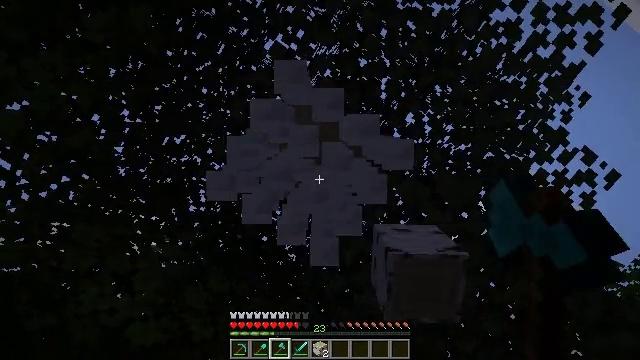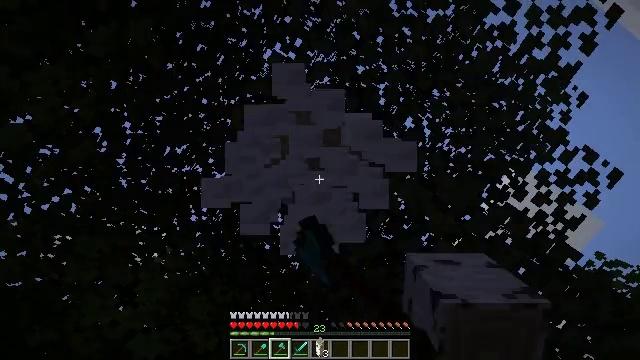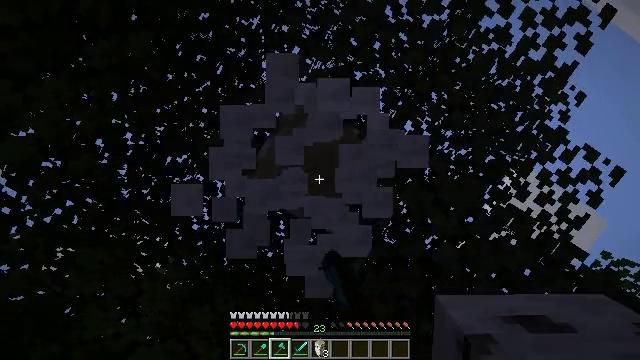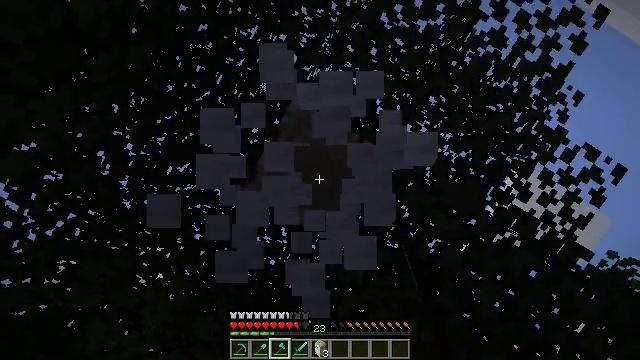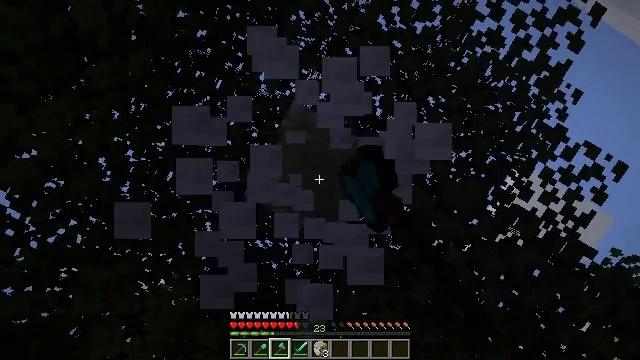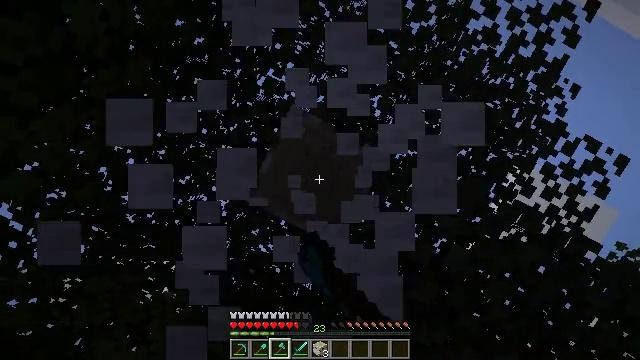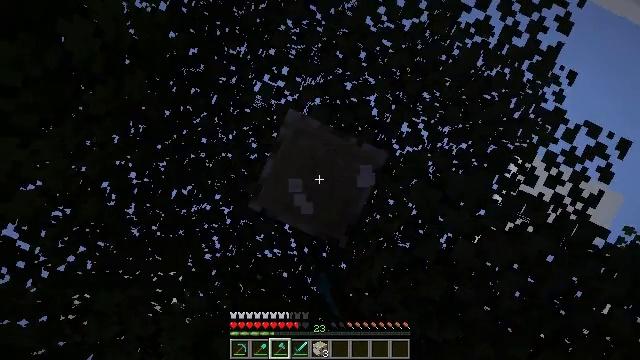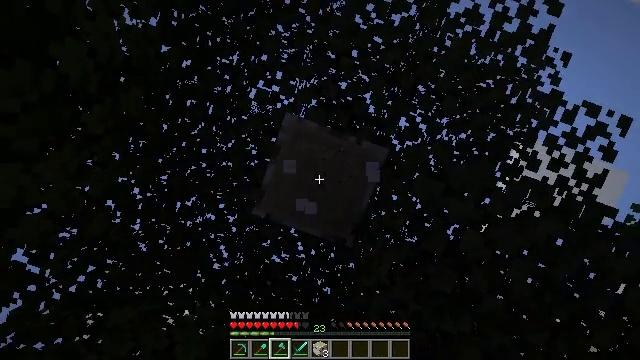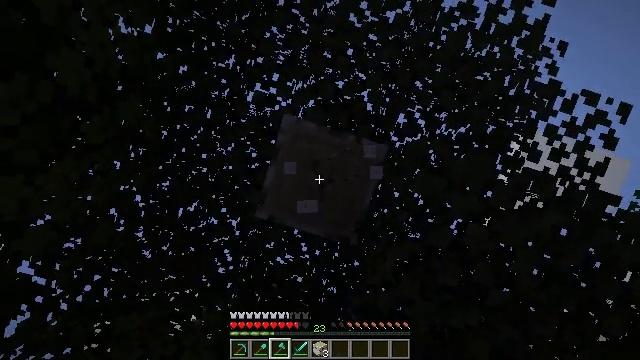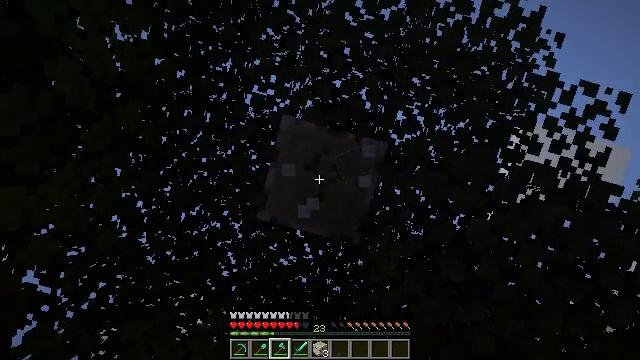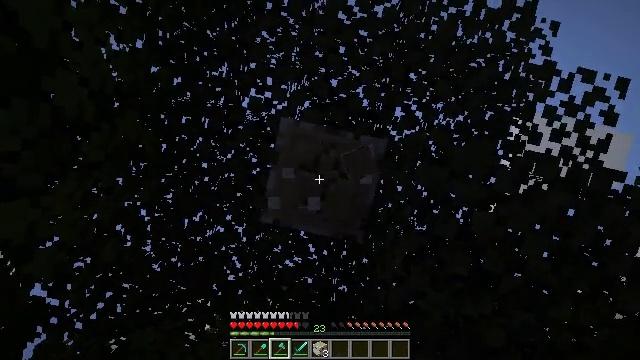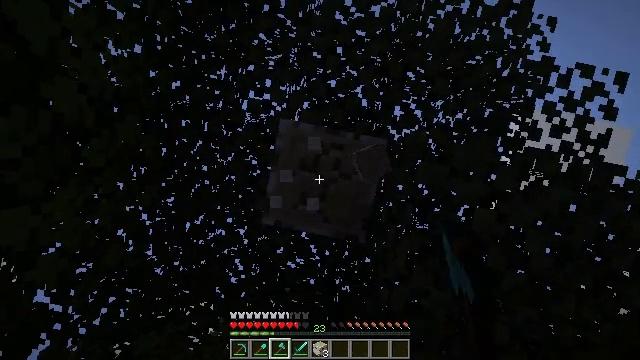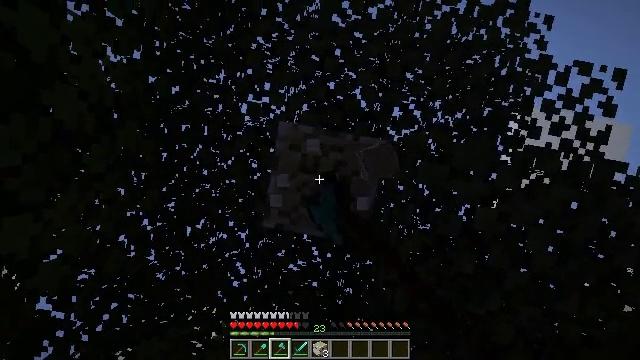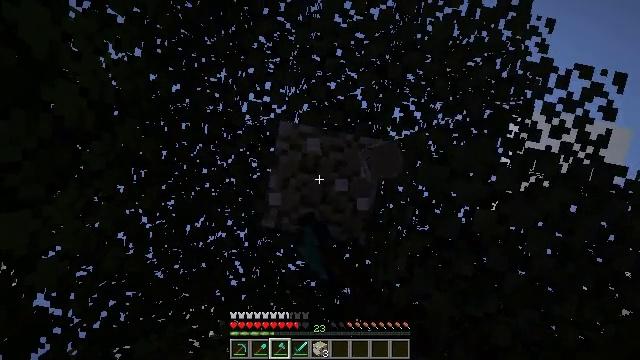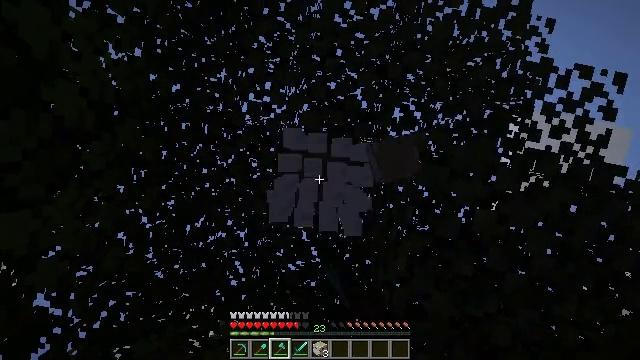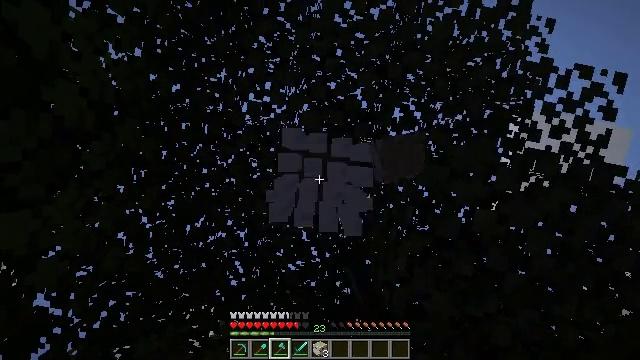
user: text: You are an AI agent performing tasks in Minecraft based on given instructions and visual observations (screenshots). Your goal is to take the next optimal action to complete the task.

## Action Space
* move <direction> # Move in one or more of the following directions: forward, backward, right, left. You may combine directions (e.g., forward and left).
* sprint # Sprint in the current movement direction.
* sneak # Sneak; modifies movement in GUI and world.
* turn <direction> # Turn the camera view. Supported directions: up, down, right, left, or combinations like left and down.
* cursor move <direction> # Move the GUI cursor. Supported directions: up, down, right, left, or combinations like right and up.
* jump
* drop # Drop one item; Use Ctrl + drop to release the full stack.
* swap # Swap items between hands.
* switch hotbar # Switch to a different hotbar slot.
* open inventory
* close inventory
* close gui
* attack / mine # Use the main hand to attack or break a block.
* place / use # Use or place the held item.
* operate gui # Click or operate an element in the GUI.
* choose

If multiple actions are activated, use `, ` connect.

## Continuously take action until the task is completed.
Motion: motion action
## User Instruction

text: Mine the birch log from the tree.
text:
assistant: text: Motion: turn left and up, attack / mine
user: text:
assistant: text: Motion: turn left and up, attack / mine
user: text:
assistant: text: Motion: turn left and up, attack / mine
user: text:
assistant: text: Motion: turn left, attack / mine
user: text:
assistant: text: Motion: turn left, attack / mine
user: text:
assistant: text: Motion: turn left, attack / mine
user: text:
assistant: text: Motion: turn left, attack / mine
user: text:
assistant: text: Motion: turn left, attack / mine
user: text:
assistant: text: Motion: turn left, attack / mine
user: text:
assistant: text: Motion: turn left, attack / mine
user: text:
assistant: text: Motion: turn left, attack / mine
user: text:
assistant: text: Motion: turn left, attack / mine
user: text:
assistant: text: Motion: attack / mine
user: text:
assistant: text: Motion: attack / mine
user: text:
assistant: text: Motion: attack / mine
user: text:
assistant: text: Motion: attack / mine
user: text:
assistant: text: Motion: attack / mine
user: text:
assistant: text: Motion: attack / mine
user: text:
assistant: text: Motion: turn left, attack / mine
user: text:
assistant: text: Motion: attack / mine
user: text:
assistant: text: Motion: attack / mine
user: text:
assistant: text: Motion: attack / mine
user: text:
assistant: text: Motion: attack / mine
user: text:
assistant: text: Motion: attack / mine
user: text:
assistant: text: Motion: attack / mine
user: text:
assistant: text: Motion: attack / mine
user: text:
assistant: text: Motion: attack / mine
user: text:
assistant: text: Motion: attack / mine
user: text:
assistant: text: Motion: attack / mine
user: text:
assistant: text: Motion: attack / mine